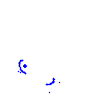
Particle: proton